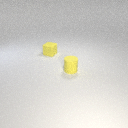
small yellow rubber cube behind small yellow rubber cylinder